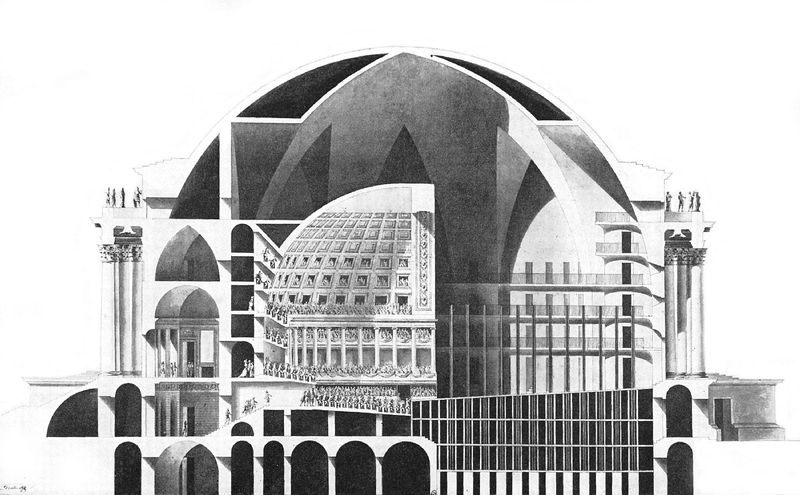
Titel: Entwurf einer Oper von Boullée
Künstler: Etienne-Louis Boullée
Schlagwörter: weiß, menschen, fenster, frankreich, grau, schwarz, skizze, säule, säulen, zeichnung, gebäude, menge, ornament, architektur, spitze, bild, kirche, england, skulptur, deutschland, spanien, bogen, italien, abstrakt, modern, formen, linien, figuren, rundbogen, kuppel, verzierung, durchgang, innenansicht, bögen, eingang, keller, nische, gewölbe, buch, moschee, dom, druck, schwarz-weiß, stich, seite, entwurf, menschenmenge, arkaden, kapitelle, pantheon, fragment, portal, rundbögen, siena, konstruktion, etagen, tempel, kassetten, kassettendecke, dorisch, querschnitt, geschoss, aufriss, bauplan, minarett, kasettendecke, krypta, halle, massiv, kreuzrippen, kehrsdloihwqoöeihsd ösebnflösdöb